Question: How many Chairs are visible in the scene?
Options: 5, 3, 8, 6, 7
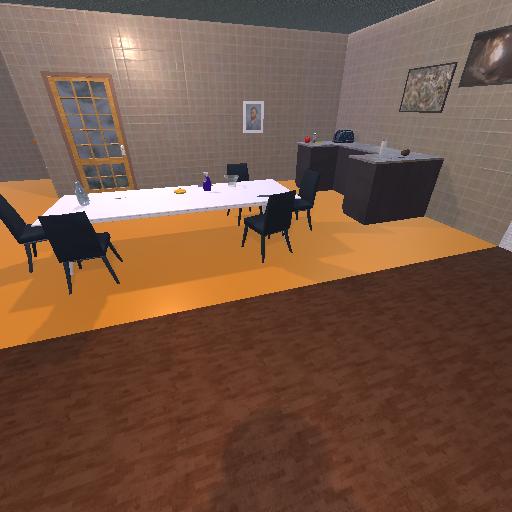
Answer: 5